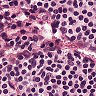
Metastatic tissue present: no